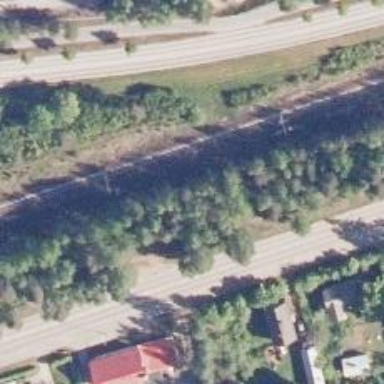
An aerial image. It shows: Balise along the railway.